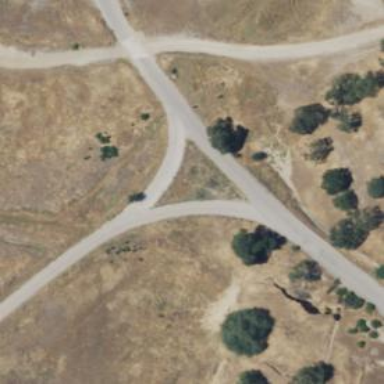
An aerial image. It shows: Tertiary link road.